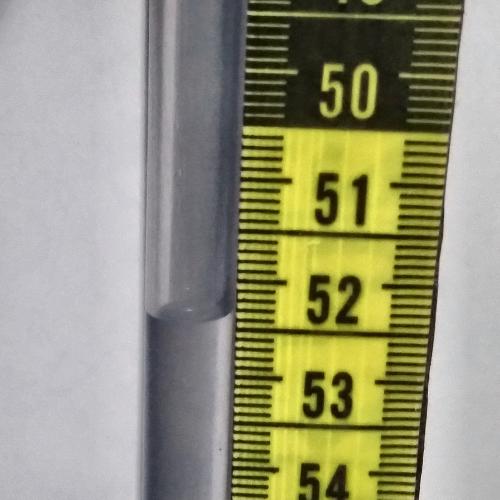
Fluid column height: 52.4 cm